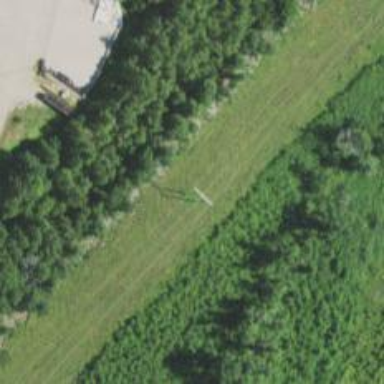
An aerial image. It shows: H-frame designed tower for power lines.